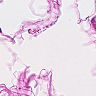
Metastatic tissue present: no